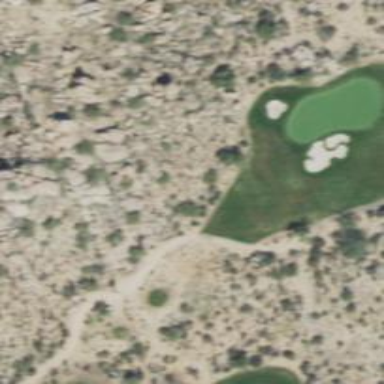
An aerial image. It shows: Area of rough grass used for golf.